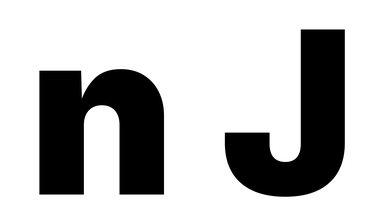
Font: Inter_Black